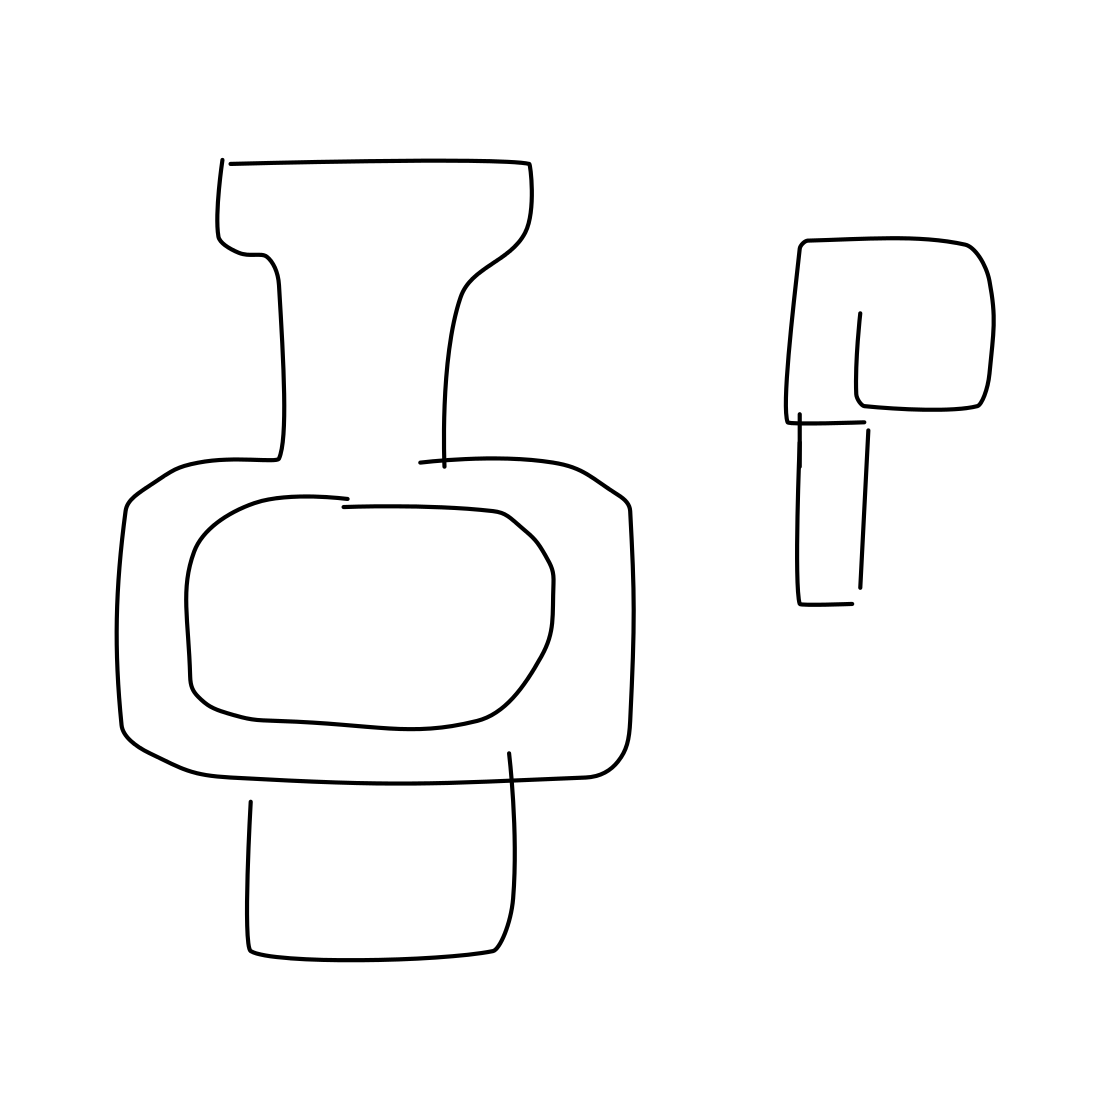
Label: toilet